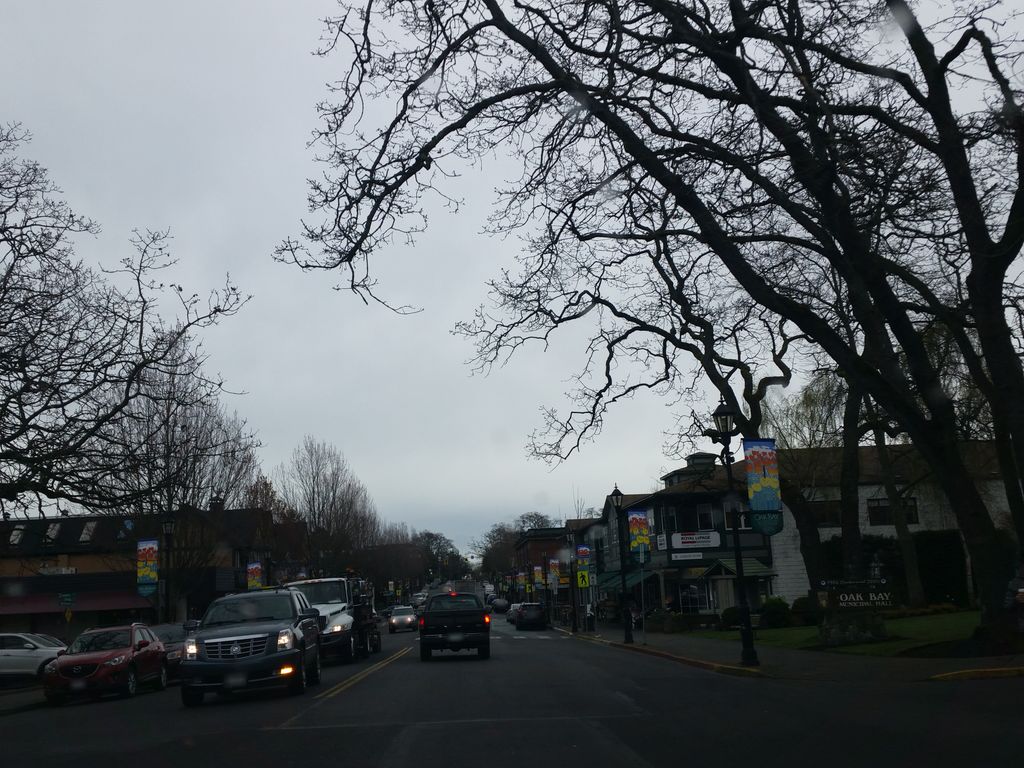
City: victoria